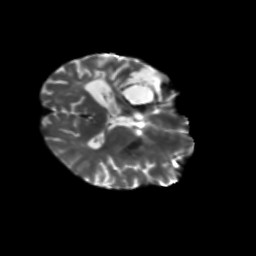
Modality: T2w
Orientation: axial
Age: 57
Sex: male
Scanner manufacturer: siemens
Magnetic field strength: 3 T
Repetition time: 5.47 s
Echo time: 0.0854 s